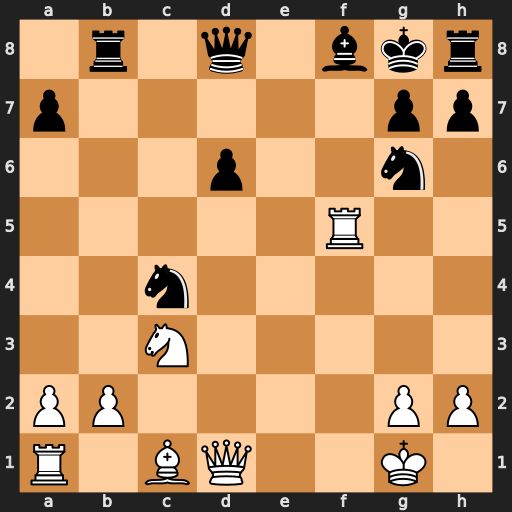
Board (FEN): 1r1q1bkr/p5pp/3p2n1/5R2/2n5/2N5/PP4PP/R1BQ2K1
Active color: w
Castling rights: -
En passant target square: -
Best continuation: Qd5#